Interaction volume radius: 5 \u00c5
Interaction volume height: 15 \u00c5
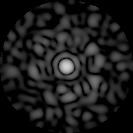
Disorder parameter: 0.8329